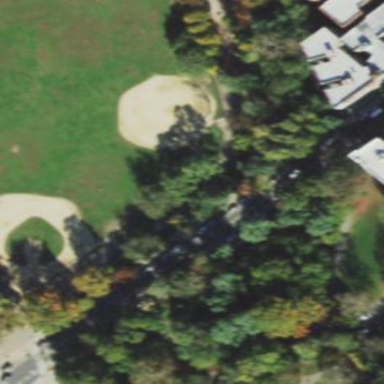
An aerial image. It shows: Baseball pitch for leisure and sports activities.